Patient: sex F, age 62
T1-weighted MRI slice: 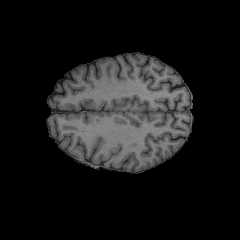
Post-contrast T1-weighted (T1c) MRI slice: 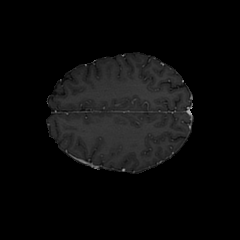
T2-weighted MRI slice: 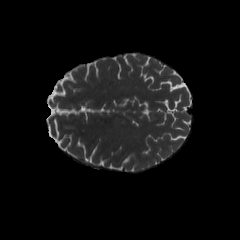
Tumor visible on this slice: no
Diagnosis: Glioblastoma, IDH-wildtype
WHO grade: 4